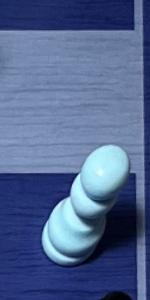
Label: Pawn_White